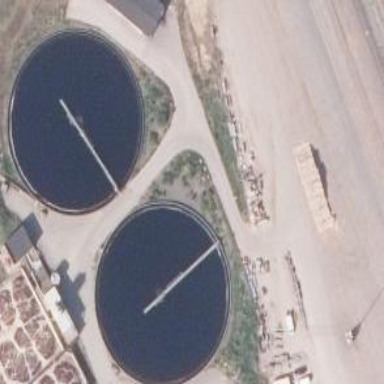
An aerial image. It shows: Basin used for wastewater treatment.